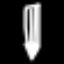
Label: pencil